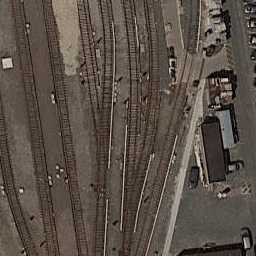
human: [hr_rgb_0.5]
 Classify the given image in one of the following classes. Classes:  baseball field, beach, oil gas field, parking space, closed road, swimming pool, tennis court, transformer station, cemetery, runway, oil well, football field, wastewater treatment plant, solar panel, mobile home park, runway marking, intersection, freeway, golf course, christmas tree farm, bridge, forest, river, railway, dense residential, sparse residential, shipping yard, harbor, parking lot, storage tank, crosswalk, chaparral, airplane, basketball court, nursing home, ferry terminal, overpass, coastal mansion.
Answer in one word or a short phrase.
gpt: railway